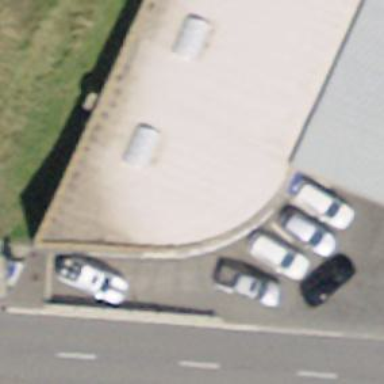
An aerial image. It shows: Shop that sells cars.